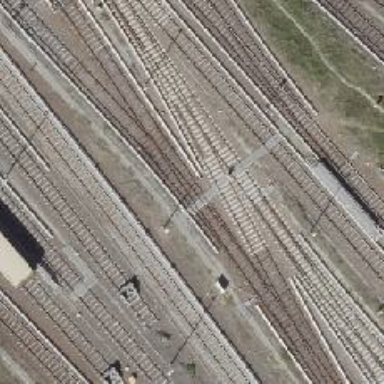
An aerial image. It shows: Yard serving electrified light rail.